Brain MRI, t2w sequence, axial 2D slice.
Patient: age 42, sex F, weight 78 kg, height 1.78 m
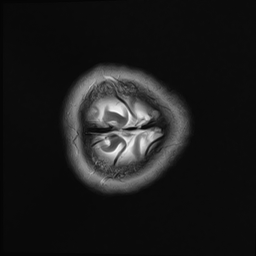